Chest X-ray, AP view. Patient: 66 years old, sex M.
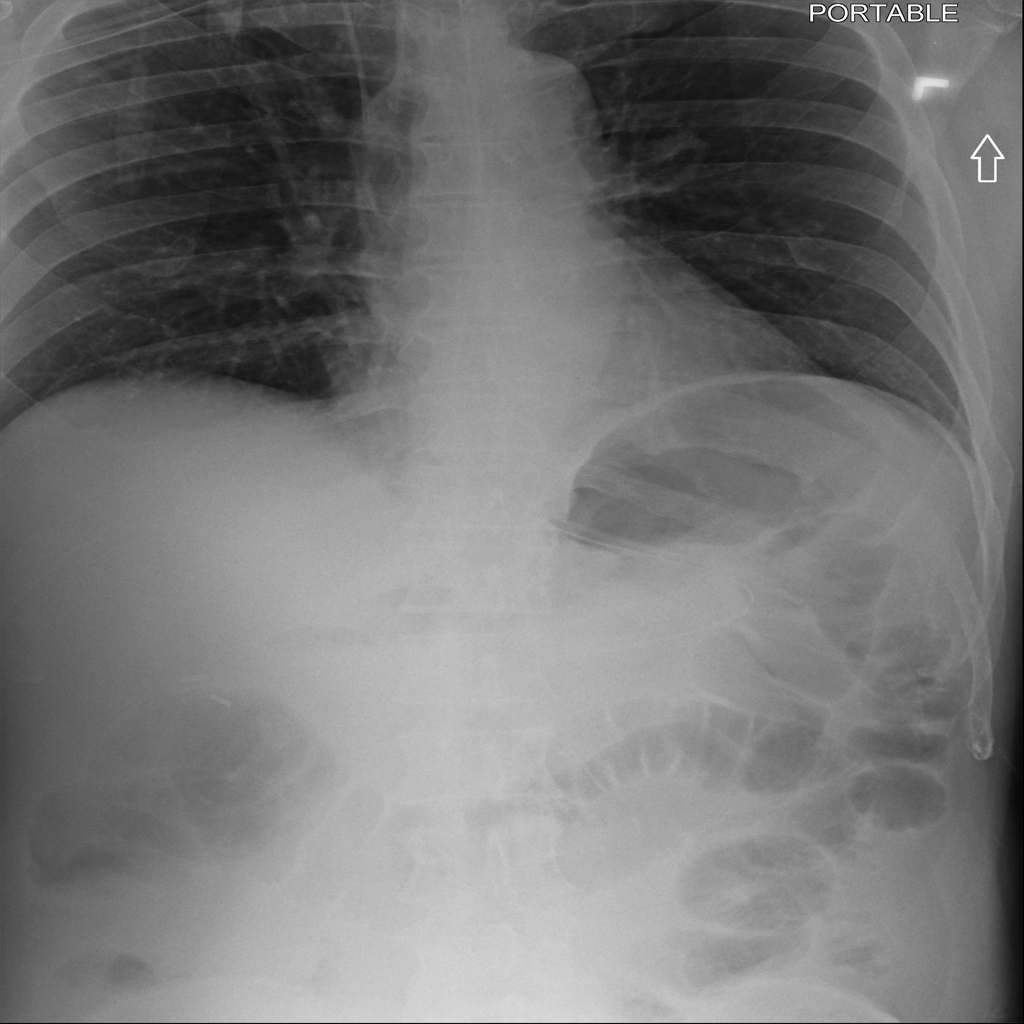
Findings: No Finding